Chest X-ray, AP view. Patient: 39 years old, sex M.
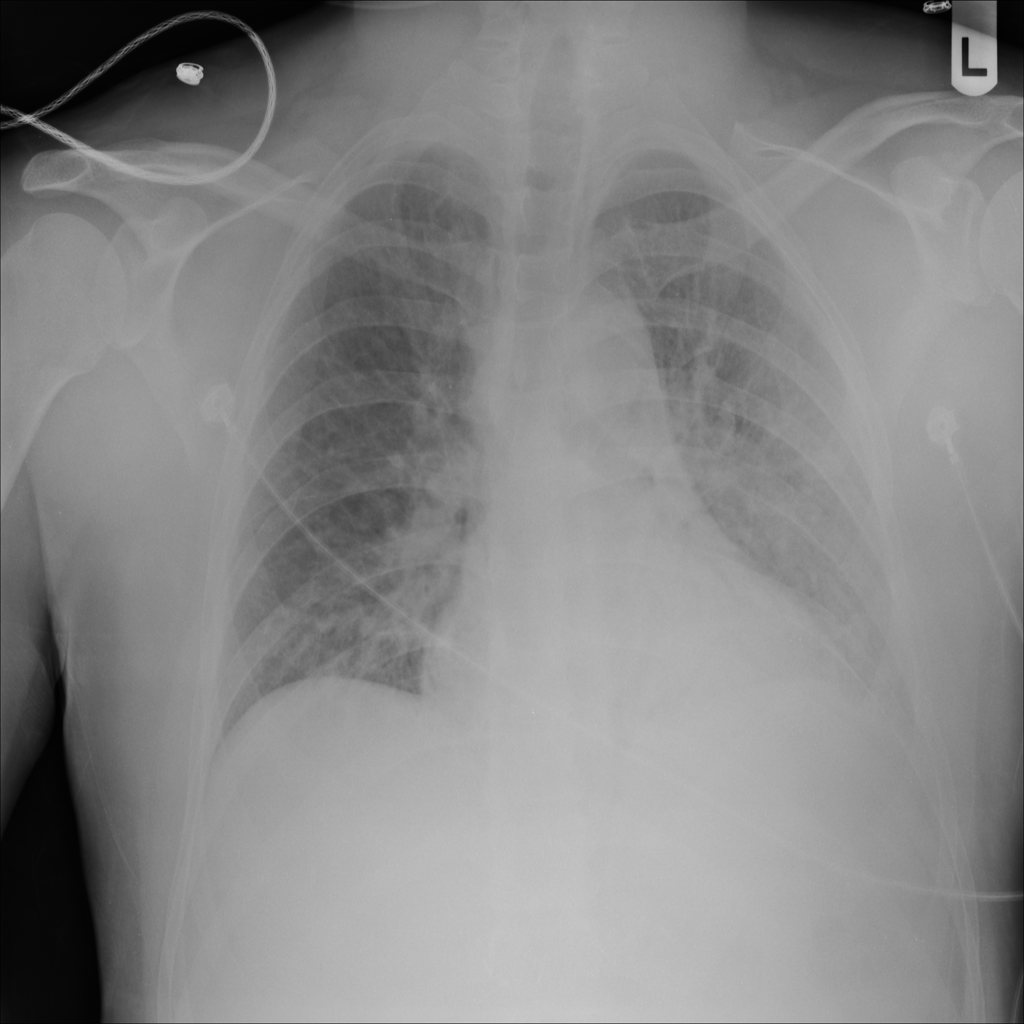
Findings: Infiltration